Interaction volume radius: 5 \u00c5
Interaction volume height: 15 \u00c5
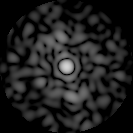
Disorder parameter: 0.8154